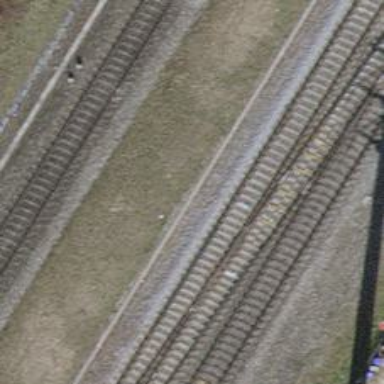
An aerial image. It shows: Site related to railway infrastructure.